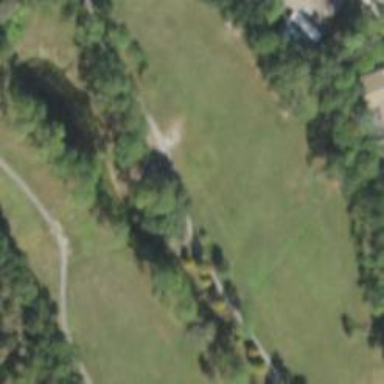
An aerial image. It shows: Path for both roads and golfers.